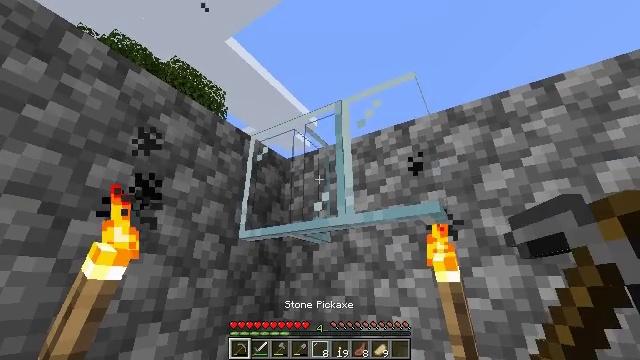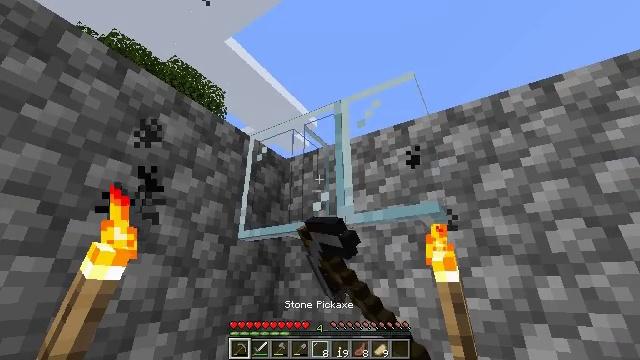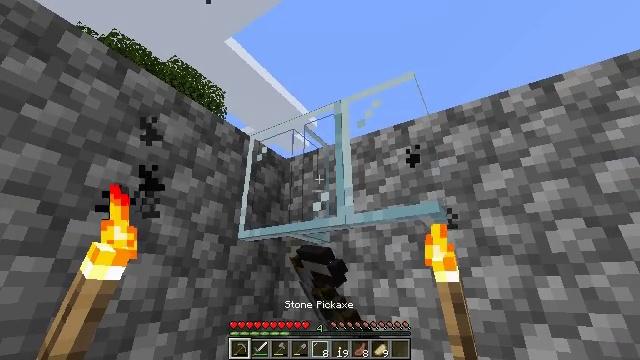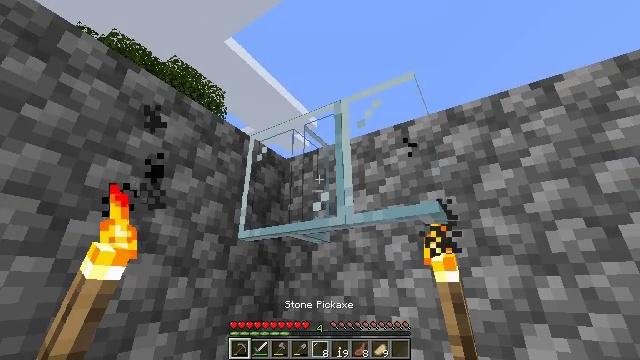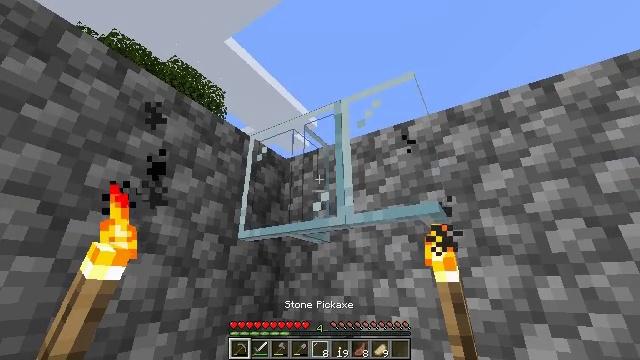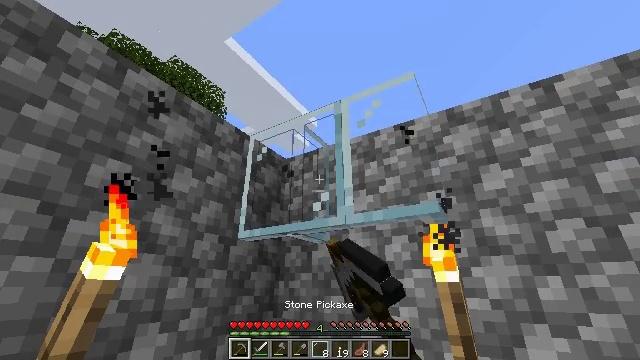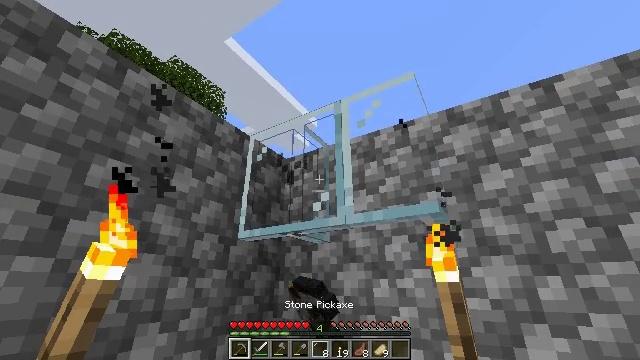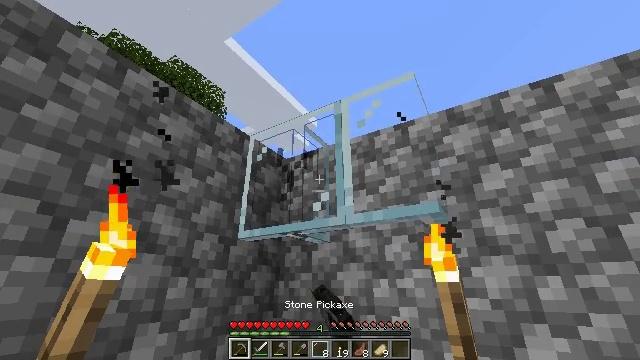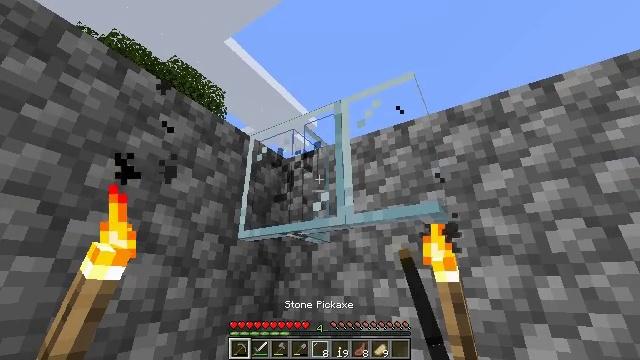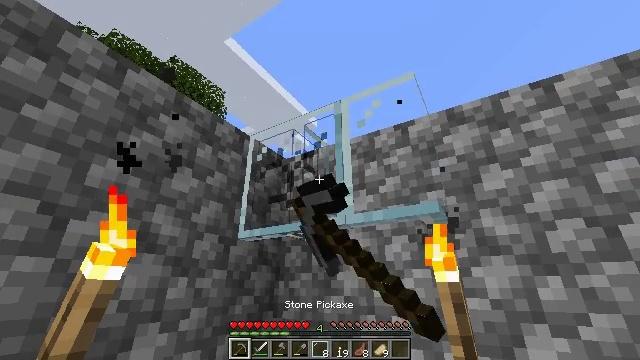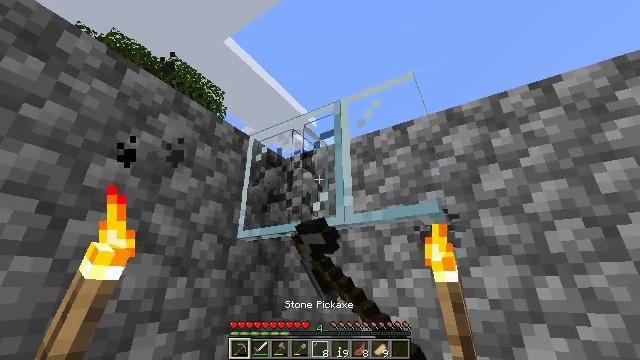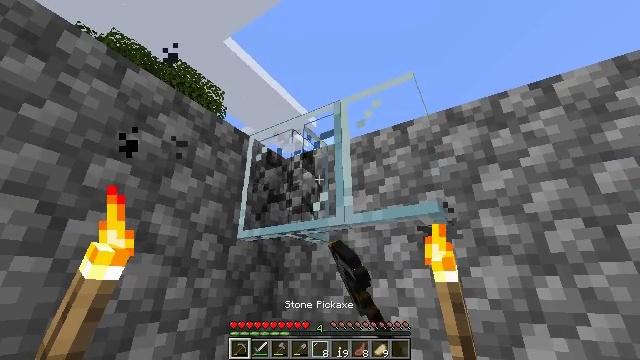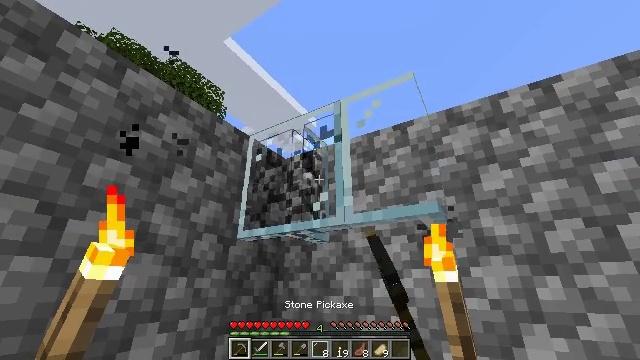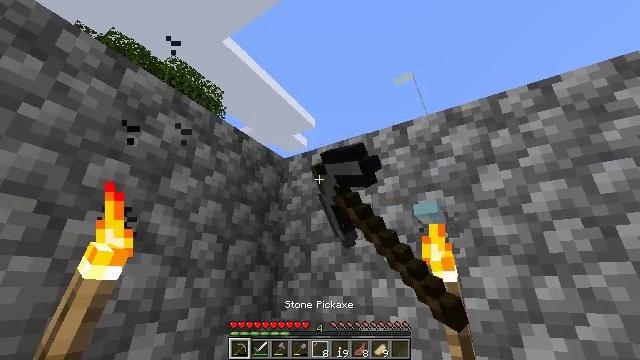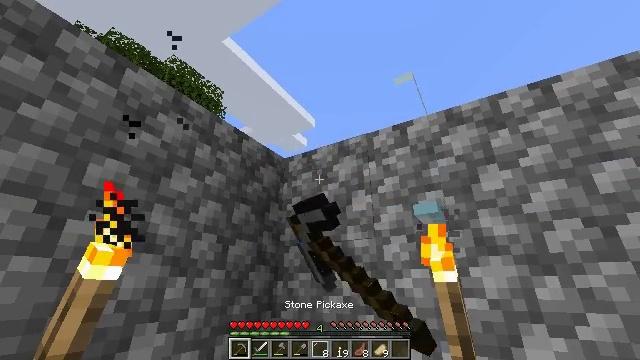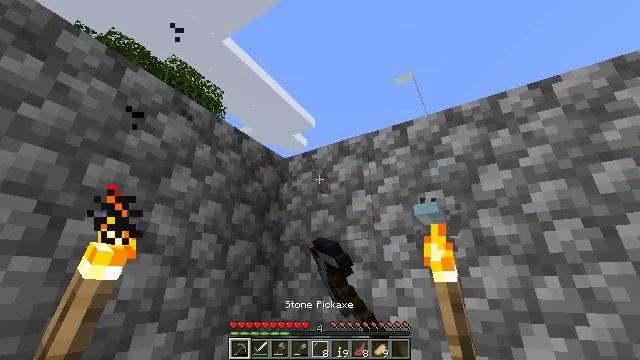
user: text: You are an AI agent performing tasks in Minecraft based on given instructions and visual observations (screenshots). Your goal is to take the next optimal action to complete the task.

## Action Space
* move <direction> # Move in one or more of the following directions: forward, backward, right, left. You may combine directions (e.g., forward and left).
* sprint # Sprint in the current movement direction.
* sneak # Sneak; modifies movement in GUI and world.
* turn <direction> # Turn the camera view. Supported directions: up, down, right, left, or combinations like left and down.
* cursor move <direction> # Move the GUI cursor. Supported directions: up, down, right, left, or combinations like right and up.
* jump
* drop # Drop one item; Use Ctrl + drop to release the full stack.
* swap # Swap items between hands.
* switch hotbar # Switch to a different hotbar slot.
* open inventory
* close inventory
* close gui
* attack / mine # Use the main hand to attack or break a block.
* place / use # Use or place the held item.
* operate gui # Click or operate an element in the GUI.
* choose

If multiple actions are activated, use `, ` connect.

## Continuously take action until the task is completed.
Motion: motion action
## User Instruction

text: Mine the glass pane carefully.
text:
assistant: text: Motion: attack / mine
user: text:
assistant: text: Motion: attack / mine
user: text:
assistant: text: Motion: attack / mine
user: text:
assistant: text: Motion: attack / mine
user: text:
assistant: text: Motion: attack / mine
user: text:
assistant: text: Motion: attack / mine
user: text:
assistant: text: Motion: attack / mine
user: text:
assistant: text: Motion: attack / mine
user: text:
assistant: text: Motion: attack / mine
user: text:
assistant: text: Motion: attack / mine
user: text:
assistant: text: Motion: attack / mine
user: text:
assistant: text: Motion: attack / mine
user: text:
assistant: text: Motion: attack / mine
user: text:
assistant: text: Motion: attack / mine
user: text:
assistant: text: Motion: attack / mine
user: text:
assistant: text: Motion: attack / mine
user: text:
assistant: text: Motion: attack / mine
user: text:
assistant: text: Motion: attack / mine